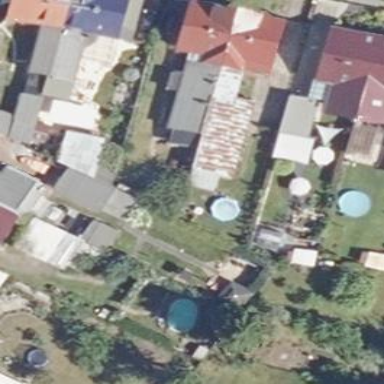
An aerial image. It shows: Semi-detached house.